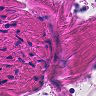
Metastatic tissue present: no